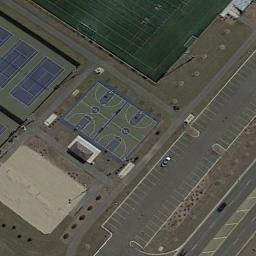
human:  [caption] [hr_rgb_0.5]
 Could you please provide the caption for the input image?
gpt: Beside the basketball courts there is a parking lot,A lawn,A bare sand and playgrounds .

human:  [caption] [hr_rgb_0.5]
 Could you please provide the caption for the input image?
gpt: There are some basketball courts next to the parking lot .

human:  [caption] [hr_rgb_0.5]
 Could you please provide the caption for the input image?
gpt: A basketball court next to a parking lot and some sport areas beside .

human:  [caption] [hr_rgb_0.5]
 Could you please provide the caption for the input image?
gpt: There are two basketball courts on the open place next to a parking lot .

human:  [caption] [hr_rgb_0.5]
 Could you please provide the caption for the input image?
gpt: The badminton courts are next to the two basketball courts .